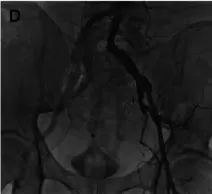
Coronary artery intervention treatment. , but acute complete occlusion of the proximal segment of the left anterior descending branch.
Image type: radiology (mri)